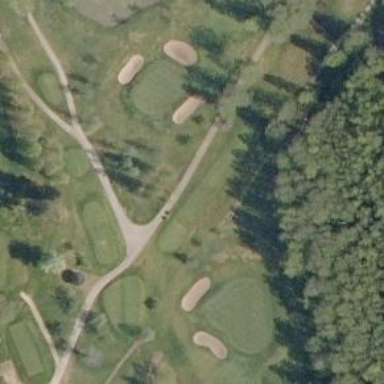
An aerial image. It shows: Grassy area designated as golf tee.